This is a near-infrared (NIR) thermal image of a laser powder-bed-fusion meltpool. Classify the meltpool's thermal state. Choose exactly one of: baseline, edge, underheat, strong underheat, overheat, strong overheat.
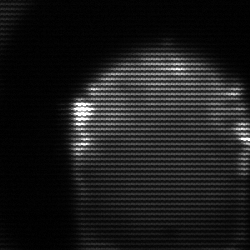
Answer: edge